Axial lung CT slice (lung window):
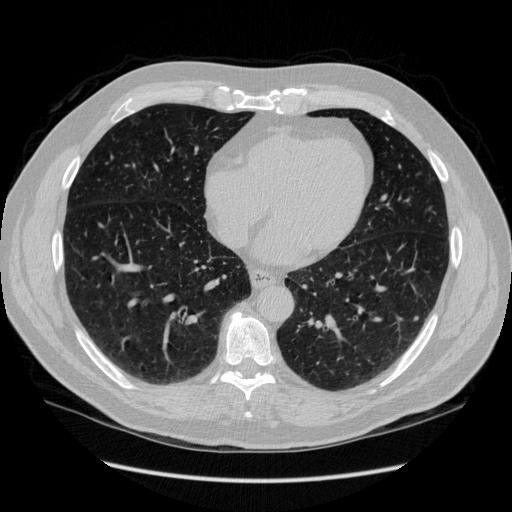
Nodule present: yes
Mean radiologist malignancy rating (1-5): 2